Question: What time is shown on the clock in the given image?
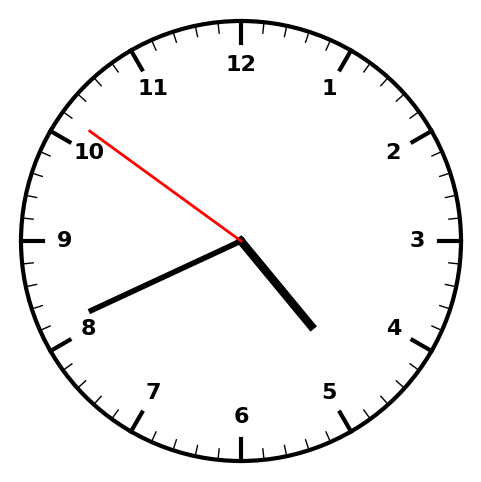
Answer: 04:40:51